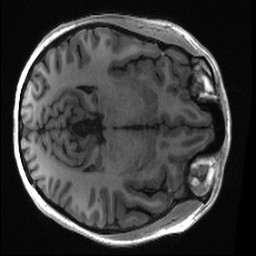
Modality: T1w
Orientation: axial
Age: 23
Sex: female